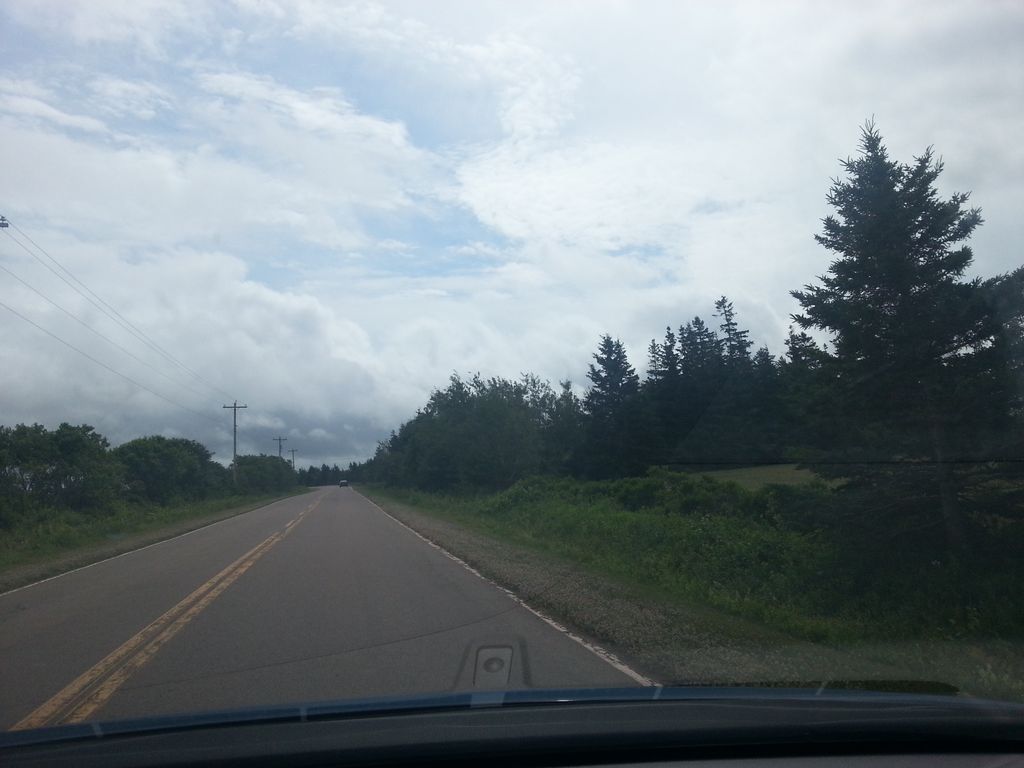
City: charlottetown